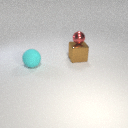
large cyan rubber sphere in front of large brown metal cube